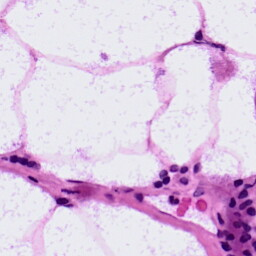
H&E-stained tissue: LymphNode